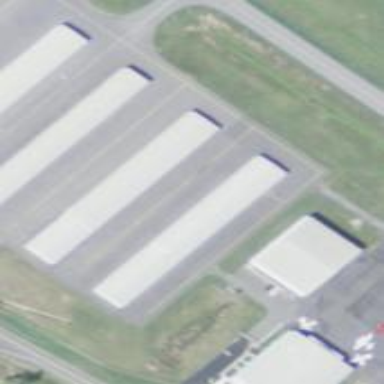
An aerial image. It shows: Hangar.